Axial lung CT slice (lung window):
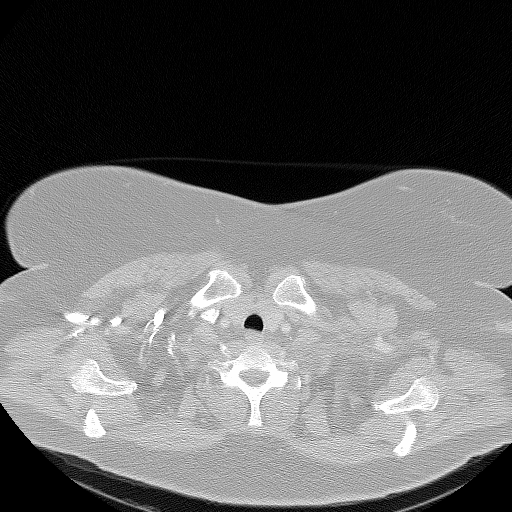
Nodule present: no